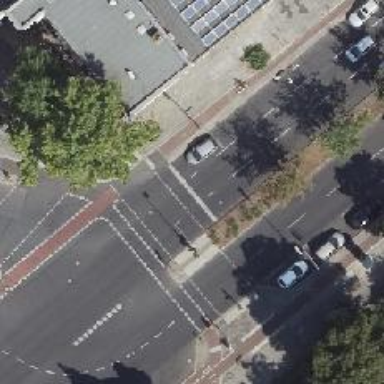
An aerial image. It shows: Secondary road with asphalt surface and cycle track on the right side. It is dual carriageway.